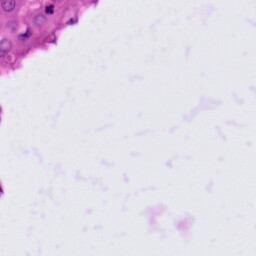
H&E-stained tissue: Tonsil